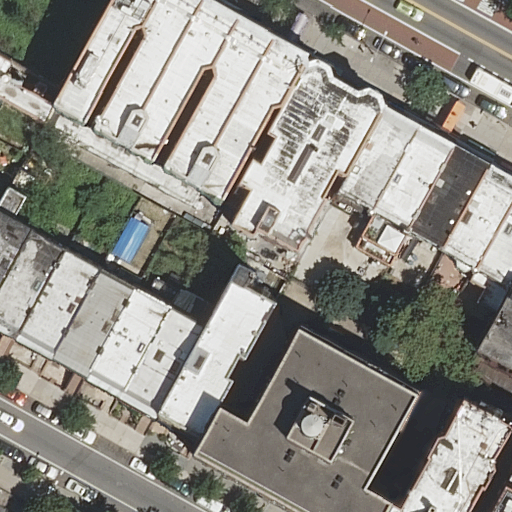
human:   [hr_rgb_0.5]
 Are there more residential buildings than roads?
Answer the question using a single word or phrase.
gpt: yes

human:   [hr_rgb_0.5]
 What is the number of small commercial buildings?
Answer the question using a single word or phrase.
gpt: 0

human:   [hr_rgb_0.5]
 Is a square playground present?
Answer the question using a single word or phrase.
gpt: no

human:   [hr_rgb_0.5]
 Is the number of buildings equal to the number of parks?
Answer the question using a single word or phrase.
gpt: no

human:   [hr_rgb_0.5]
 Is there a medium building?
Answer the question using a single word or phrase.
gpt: yes

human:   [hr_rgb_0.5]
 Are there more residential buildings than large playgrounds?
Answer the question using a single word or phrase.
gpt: yes

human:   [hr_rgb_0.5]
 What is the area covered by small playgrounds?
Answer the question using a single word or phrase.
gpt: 20m2

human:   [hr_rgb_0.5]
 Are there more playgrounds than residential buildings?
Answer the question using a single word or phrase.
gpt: no

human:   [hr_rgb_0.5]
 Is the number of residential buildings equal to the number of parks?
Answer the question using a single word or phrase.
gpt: no

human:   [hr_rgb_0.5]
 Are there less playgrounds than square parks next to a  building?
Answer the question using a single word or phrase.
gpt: no

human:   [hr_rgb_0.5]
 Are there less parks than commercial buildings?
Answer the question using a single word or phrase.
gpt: no

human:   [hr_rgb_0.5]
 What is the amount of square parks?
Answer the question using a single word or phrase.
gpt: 0

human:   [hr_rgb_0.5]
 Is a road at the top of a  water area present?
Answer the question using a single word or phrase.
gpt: no

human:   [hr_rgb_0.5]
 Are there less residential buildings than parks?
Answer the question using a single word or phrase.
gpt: no

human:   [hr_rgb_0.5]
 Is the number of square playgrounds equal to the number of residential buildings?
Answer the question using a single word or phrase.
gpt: no

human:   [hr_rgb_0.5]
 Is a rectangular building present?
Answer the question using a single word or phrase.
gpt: yes

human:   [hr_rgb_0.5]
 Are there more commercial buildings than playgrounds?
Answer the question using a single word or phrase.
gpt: no

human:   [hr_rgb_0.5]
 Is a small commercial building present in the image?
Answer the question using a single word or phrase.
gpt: no

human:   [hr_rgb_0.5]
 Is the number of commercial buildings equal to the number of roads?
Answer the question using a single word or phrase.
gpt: no

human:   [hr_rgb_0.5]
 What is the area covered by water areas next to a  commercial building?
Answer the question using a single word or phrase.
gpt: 0m2

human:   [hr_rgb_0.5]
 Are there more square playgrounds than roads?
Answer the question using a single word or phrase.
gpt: no

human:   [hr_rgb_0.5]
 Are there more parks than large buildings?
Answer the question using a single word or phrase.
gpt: no

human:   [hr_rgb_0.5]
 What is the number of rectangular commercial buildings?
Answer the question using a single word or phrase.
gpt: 0

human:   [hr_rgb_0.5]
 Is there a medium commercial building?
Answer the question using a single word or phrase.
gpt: no

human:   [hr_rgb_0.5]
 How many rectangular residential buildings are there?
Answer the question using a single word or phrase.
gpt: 15

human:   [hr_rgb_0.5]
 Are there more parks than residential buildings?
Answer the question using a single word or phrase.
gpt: no

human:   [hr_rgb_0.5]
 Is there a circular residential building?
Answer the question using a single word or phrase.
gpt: no

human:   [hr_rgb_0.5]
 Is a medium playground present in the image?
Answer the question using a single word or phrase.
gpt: no

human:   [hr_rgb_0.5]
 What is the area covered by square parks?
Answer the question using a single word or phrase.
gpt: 0m2

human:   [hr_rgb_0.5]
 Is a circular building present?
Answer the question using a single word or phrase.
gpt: no

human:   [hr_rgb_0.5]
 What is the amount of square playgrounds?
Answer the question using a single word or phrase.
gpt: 0

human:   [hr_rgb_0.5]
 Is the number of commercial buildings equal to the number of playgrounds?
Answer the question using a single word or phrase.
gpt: no

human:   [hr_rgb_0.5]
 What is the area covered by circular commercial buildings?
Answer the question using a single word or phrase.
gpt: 0m2

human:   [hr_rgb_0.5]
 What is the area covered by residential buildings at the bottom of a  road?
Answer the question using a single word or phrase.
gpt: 4169m2

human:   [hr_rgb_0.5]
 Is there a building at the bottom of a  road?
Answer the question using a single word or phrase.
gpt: yes

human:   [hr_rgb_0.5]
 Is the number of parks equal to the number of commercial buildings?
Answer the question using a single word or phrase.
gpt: no